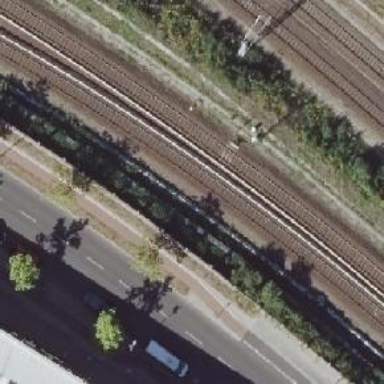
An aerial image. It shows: Railway signal.